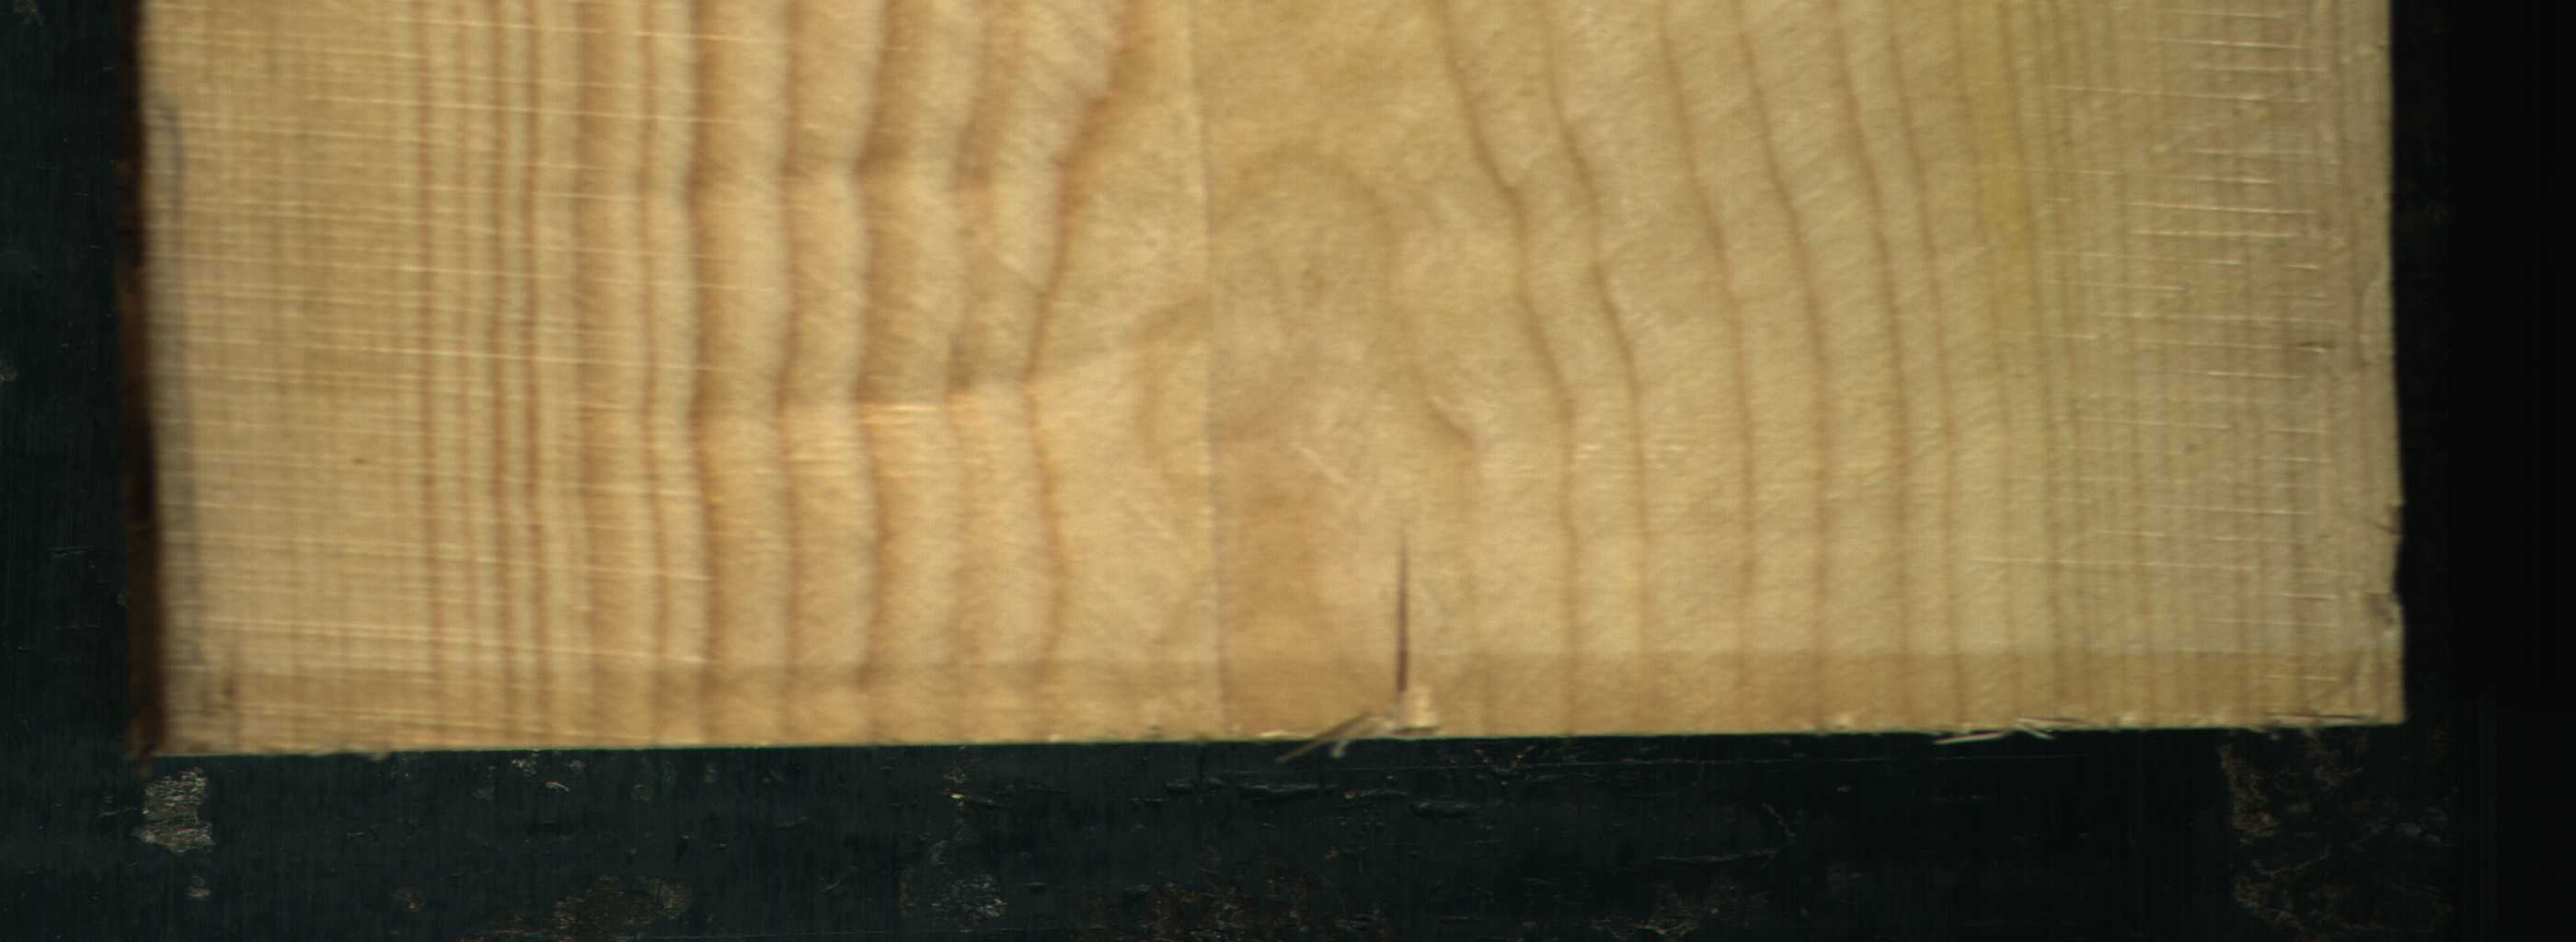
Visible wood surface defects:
Blue_Stain
resin